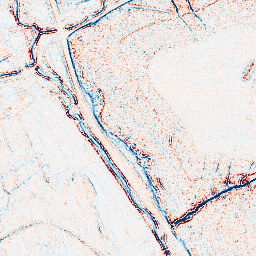
Category: edge_preserving
Decomposition family: bilateral
Decomposition parameters: d: 5
sigma_color: 75
sigma_space: 50
Upsampling method: sinc_hamming
Upsampling parameters: scale: 2
kernel_size: 4
Upsampling scale: 2